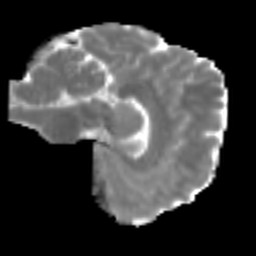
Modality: MD
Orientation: sagittal
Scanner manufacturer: siemens
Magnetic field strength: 3 T
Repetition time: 3.6 s
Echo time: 0.092 s